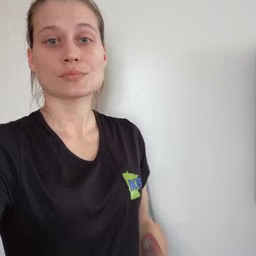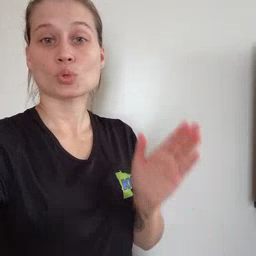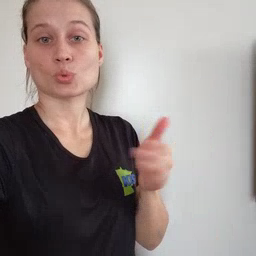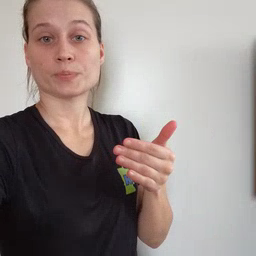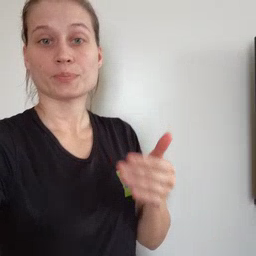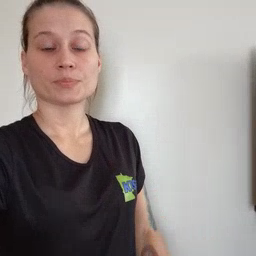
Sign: room